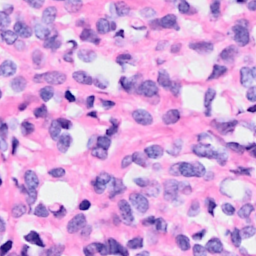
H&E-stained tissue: Breast